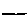
Label: line